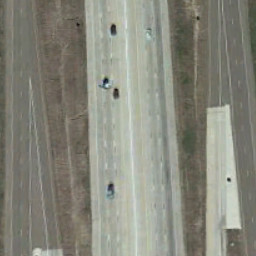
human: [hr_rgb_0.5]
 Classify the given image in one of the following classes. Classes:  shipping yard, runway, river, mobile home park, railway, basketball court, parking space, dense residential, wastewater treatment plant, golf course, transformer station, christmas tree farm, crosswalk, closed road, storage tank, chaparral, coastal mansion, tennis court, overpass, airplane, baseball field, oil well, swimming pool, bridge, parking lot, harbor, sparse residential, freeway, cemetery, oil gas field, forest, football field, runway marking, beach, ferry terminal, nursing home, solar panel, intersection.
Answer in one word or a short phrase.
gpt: freeway